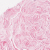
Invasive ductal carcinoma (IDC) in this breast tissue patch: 0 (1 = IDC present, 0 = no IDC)